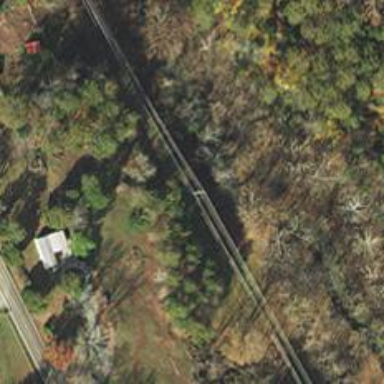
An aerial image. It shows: Power pole.